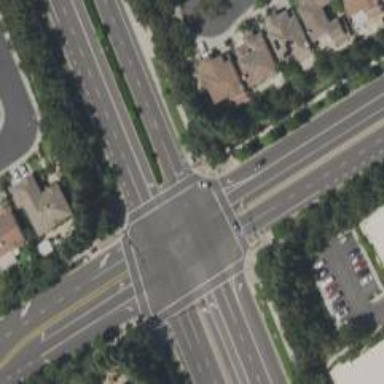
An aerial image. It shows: Footway crossing with traffic signals.